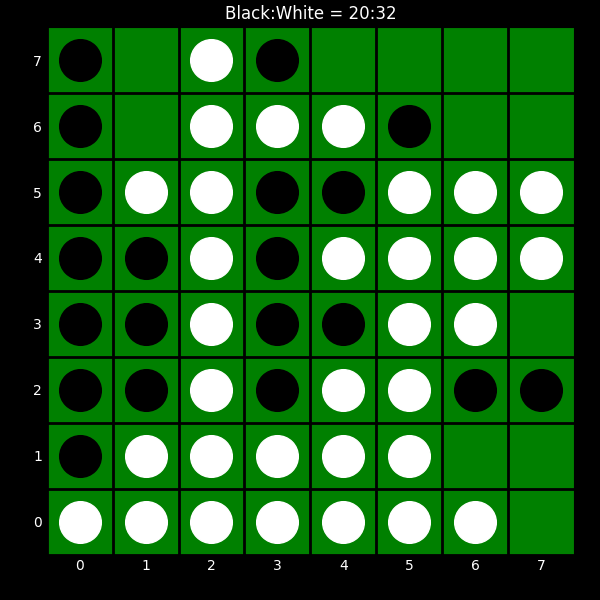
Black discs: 20
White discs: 32